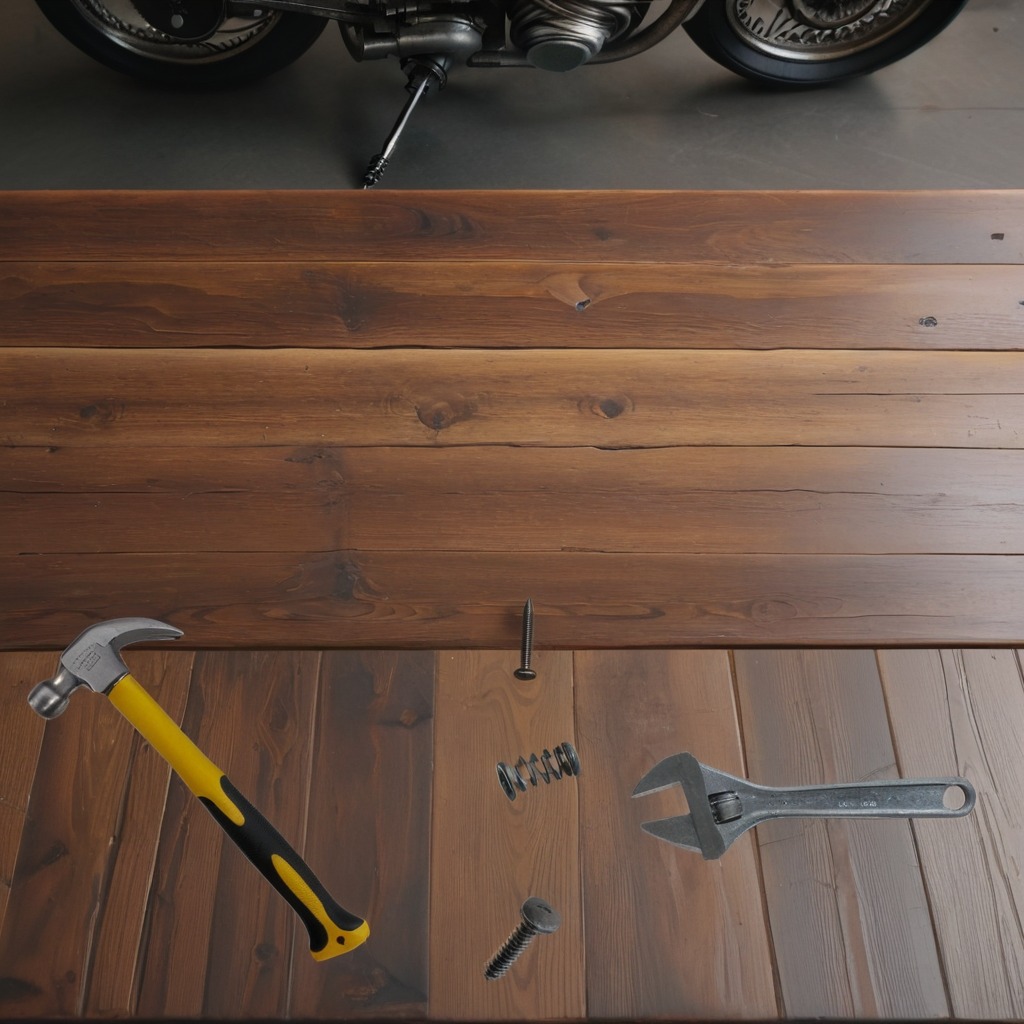
A metal machine screw, an iron nail, a hammer, a coiled metal spring, and a wrench are lying on the oil-spilled wooden table in a vintage motorcycle garage.